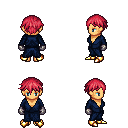
a pixel art fantasy rpg character, female body template, human, tanned skin, blue robe, magenta pants, ruby red short bangs hairstyle, metal gloves, gold boots, four views (front, back, left, right), 2x2 character sprite sheet, small pixel art, hard edges, no anti-aliasing